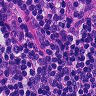
Metastatic tissue present: no